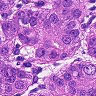
Metastatic tissue present: yes